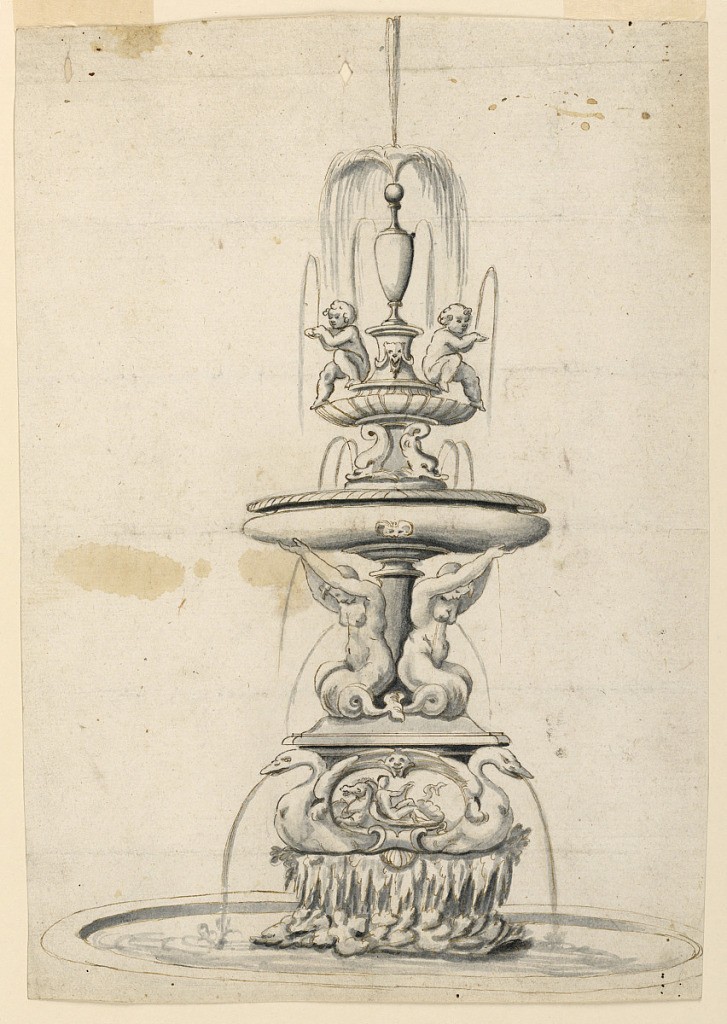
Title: Project for a Fountain
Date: ca. 1620
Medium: Black chalk, pen and ink, brush and watercolor on paper
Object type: Drawing
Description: A fountain composed of pairs of figures, from top to bottom: putti, dolphins, mermaids, swans. Water flows from a vase-shaped finial.